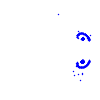
Particle: electron